Question: I am following a tutorial from here
<URL>
i have two classes
'''
public class Server {
public static void main(String[] args) {
Endpoint.publish("http://localhost:9898/HelloWeb", new HelloWeb());
System.out.println("HelloWeb service is ready");
}
}
@WebService
public class HelloWeb {
@WebMethod
public String sayGreeting(String name) {
return "Greeting " + name + "!";
}
}
'''
The guide says -
> Type the following line into address bar of the internal browser:
'http://localhost:9898/HelloWeb?wsdl' The server should return an XML
document as in the following screen-shot:

When i open the url i see absolutely nothing, and i dont know how to debug this. Could someone help as to why this might not be working.
Thanks
edit
my eclipse console outputs the following.....
> Dec 28, 2013 1:34:23 PM com.sun.xml.internal.ws.model.RuntimeModeler
getRequestWrapperClass INFO: Dynamically creating request wrapper
Class com.hotornot.service.jaxws.SayGreeting Dec 28, 2013 1:34:23 PM
com.sun.xml.internal.ws.model.RuntimeModeler getResponseWrapperClass
INFO: Dynamically creating response wrapper bean Class
com.hotornot.service.jaxws.SayGreetingResponse HelloWeb service is
ready
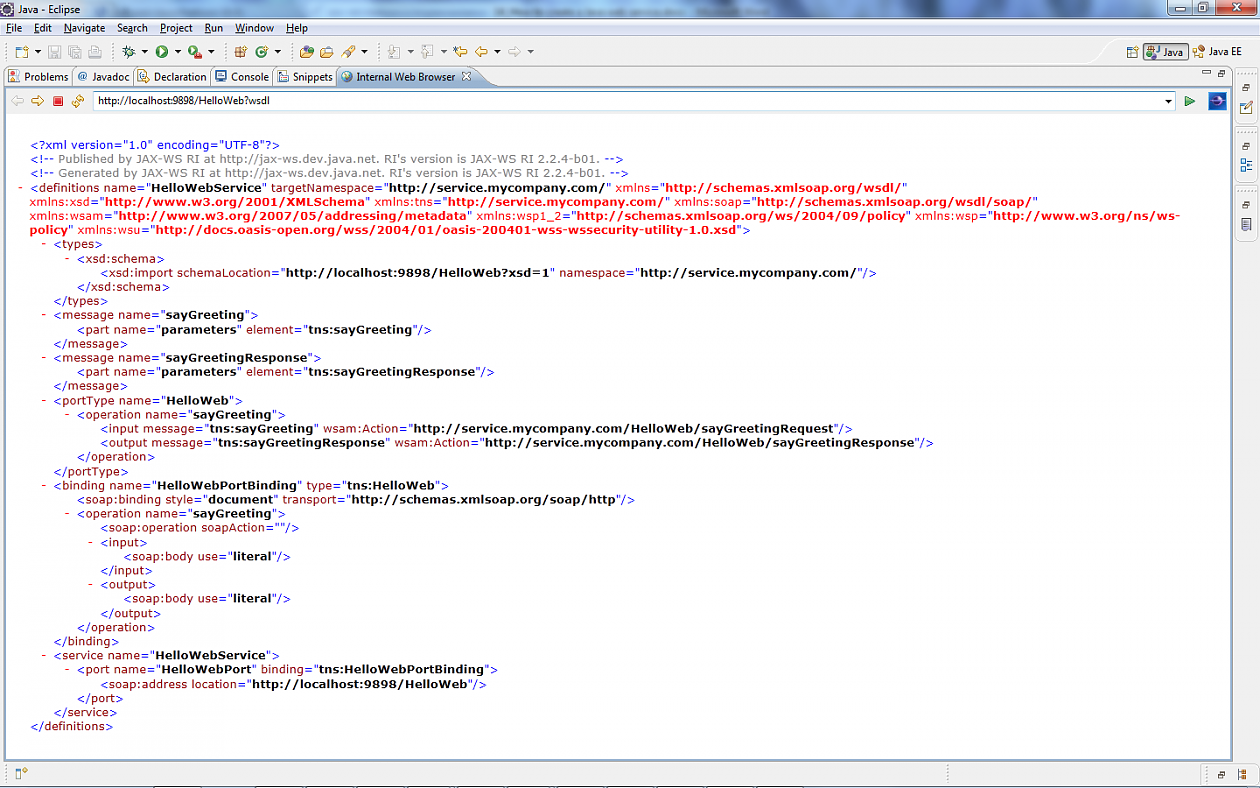
Answer: ok so the answer was that on mac there must have been some permission issues when connecting to the localhost/port - as soon as a bootcamped to windows it worked fine